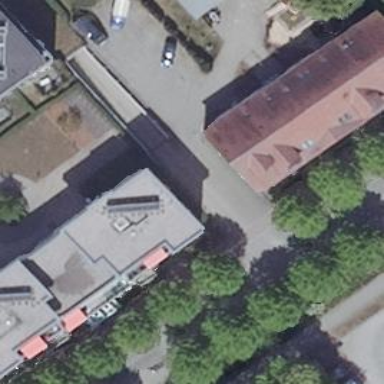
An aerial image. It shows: Community centre building.